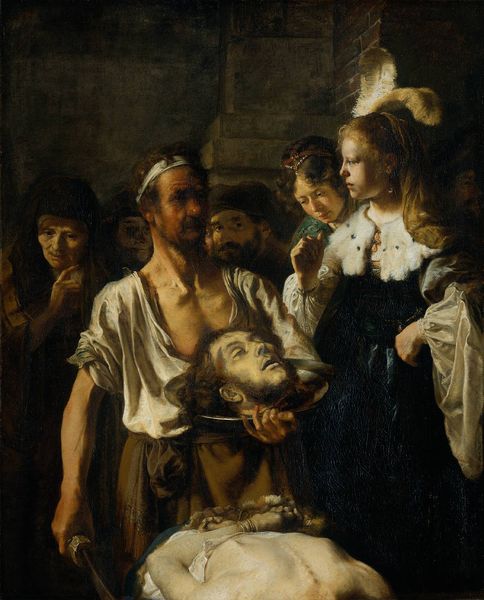
Titel: The Beheading of John the Baptist, Die Enthauptung Johannes des Täufers
Künstler: Carel Fabritius
Standort: Amsterdam
Institution: Rijksmuseum
Schlagwörter: blau, dunkel, feder, flügel, gemälde, kopf, körper, mann, schatten, weiß, frauen, grün, menschen, mädchen, ocker, ausschnitt, braun, brust, frau, haar, hell, hintergrund, hut, hüte, kleid, kleider, licht, männer, pfeiler, profil, rücken, schwarz, szene, säule, vordergrund, blick, beige, leute, malerei, schleife, alt, bart, blond, bärte, hemd, hose, jung, wand, alte, anatomie, angebot, architektur, architekturrahmen, arm, arme, augen, band, barock, bibel, blass, blicke, bluse, bärtig, böse, diener, dienerin, enthauptet, enthauptung, entsetzen, falten, faru, federn, gefieder, geköpft, geschichte, gesicht, haarschmuck, halten, haupt, helld, henker, hermelin, herodes, herodias, hinrichtung, historie, holofernes, hosenbund, inkarnat, johannes, judith, kleidung, knoten, kragen, köpfen, lang, leiche, leinen, mensch, messer, mord, mädchengesicht, neues testament, pelz, präsentation, rache, rahmen, rembrandt, rückgrat, salome, samt, schale, schneide, schädel, schüssel, sehen, silber, sockel, spitze, stehen, stein, steine, stirnband, straussfedern, tablett, taube, teller, tod, tof, tot, toter, tragen, trauer, täufer, vollbart, weit, zerrissen, ärmel, kirche, haare, mantel, mauer, angst, gewalt, tablet, schwert, sterben, mauern, leid, qual, hunger, mittelalter, opfer, verließ, alte frau, armut, präsentieren, rumpf, johannes der täufer, mut, ekel, laiche, silbertablett, 1630, blaues, opfre, bart blau, enfeder